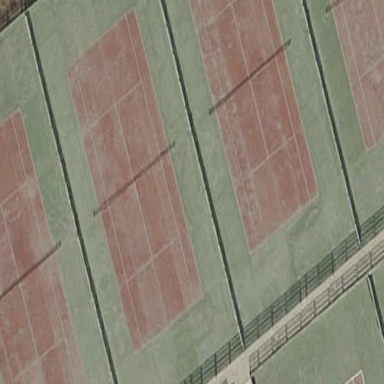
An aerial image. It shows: Tennis court on pitch.